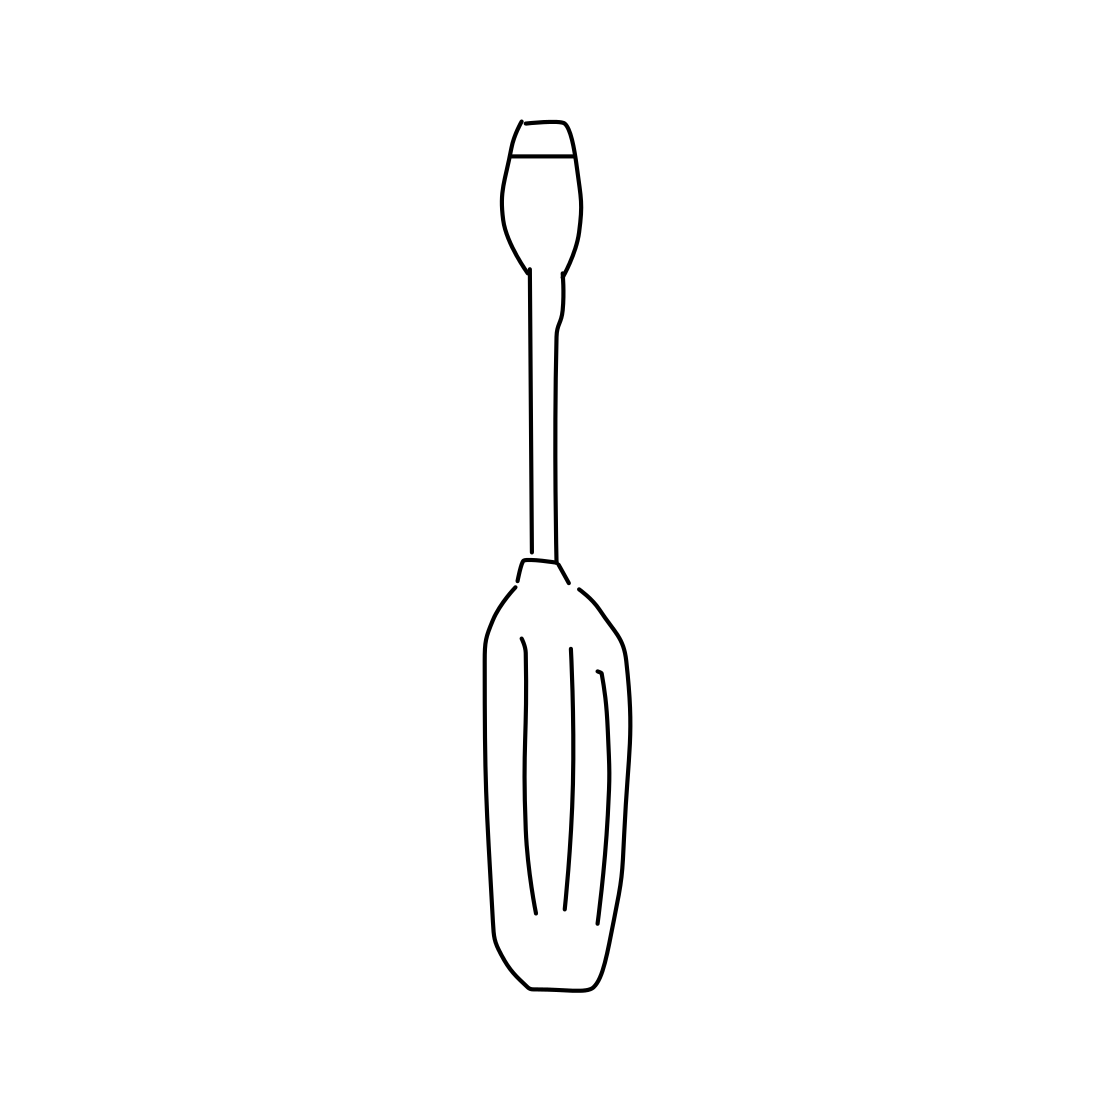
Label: screwdriver